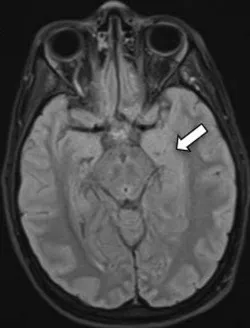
T2 axial FLAIR.
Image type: radiology (mri)